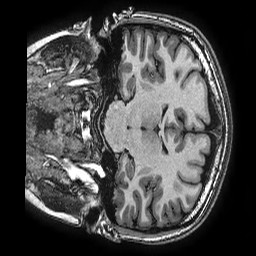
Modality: T1w
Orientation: coronal
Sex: female
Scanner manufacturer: ge
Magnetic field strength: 3 T
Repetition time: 0.0077 s
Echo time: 0.003436 s